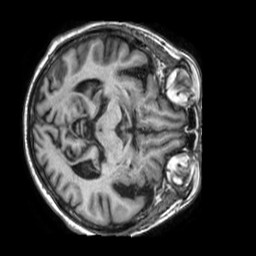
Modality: T1w
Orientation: axial
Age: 85
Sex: female
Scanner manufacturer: philips
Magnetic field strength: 1.5 T
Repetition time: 0.007086 s
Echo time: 0.003198 s